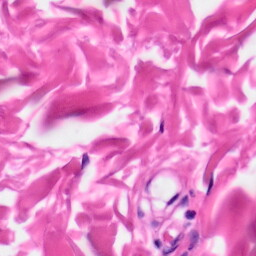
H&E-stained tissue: Skin